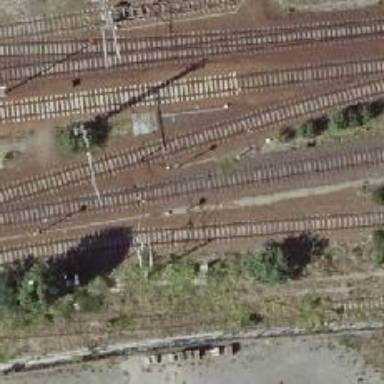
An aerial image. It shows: Railway signal.